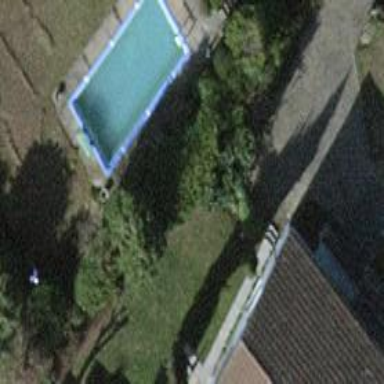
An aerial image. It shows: Swimming pool within leisure land area designed for swimming activities.